四年级 · 度量几何学
在运动会中, 小明跳远落脚点是 A, 线段（ ）的长度表示他的成绩比较合理。

起跳线
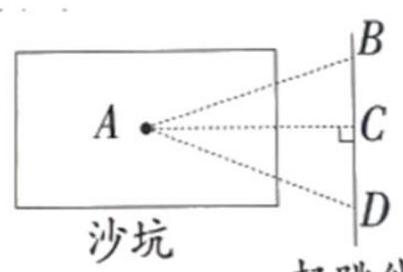
A. BD
B. $\mathrm{AB}$
C. $\mathrm{AC}$
D. $\mathrm{AD}$
答案: C
解析: 答案:$\mathrm{C}$

【分析】从直线外一点到这条直线所画的垂直线段的长度叫这点到这条直线的距离, 这个点与垂足之间的线段叫做垂线段; 跳远量的是起跳线到沙坑落地点的垂线距离, 据此解答。

【详解】根据分析: 线段 $\mathrm{AC}$ 的长度表示他的成绩比较合理。

故答案为: $\mathrm{C}$

【点睛】掌握垂线段的概念是解答本题的关键。